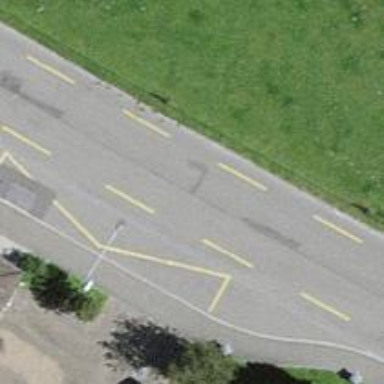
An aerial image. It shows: Residential road with designated cycle lane.